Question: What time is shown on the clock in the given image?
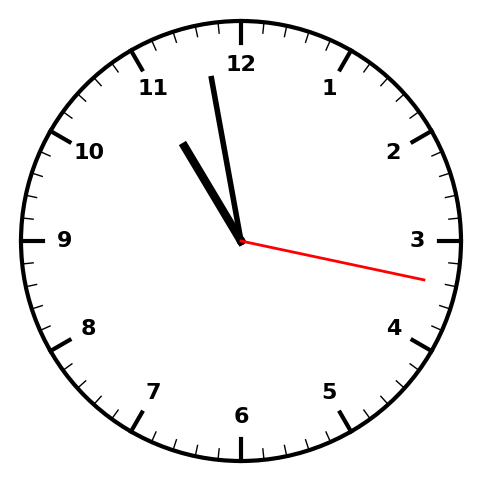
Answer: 10:58:17